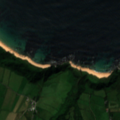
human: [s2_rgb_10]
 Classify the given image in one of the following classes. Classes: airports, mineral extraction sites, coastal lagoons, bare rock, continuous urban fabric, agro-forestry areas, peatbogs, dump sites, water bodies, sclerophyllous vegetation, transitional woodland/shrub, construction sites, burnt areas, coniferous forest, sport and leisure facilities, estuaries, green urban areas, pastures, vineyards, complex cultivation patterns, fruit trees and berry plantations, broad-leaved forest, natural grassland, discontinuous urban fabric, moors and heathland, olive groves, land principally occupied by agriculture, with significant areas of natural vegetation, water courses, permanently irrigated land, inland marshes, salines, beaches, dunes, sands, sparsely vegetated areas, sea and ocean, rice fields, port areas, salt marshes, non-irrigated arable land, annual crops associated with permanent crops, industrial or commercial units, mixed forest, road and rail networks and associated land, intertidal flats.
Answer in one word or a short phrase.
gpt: pastures, land principally occupied by agriculture, with significant areas of natural vegetation, peatbogs, sea and ocean